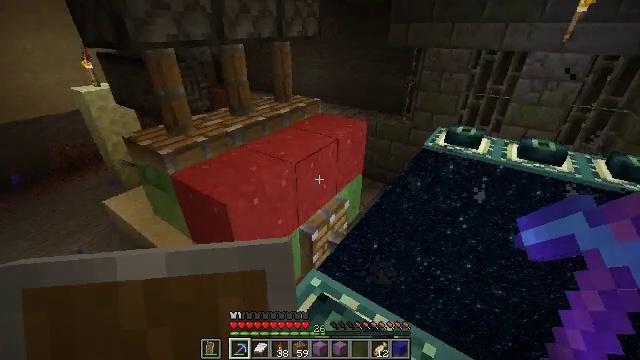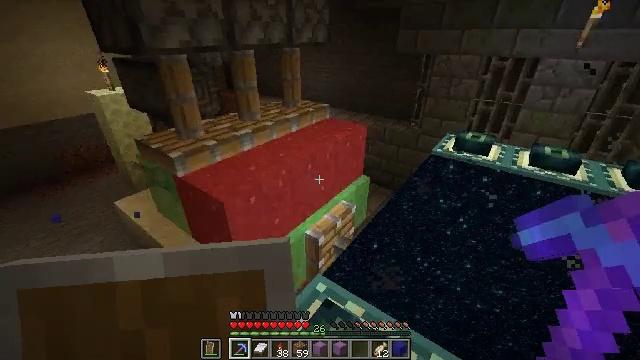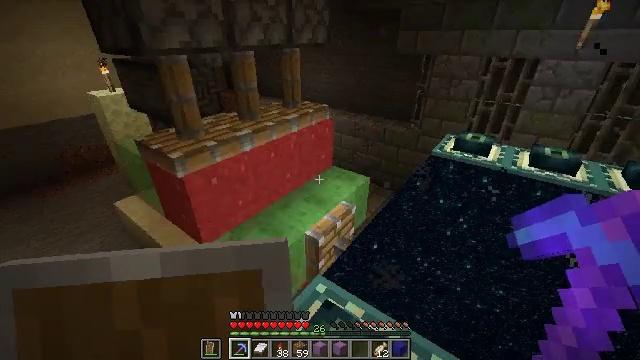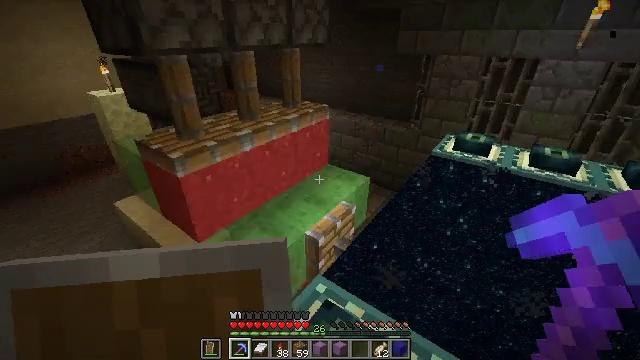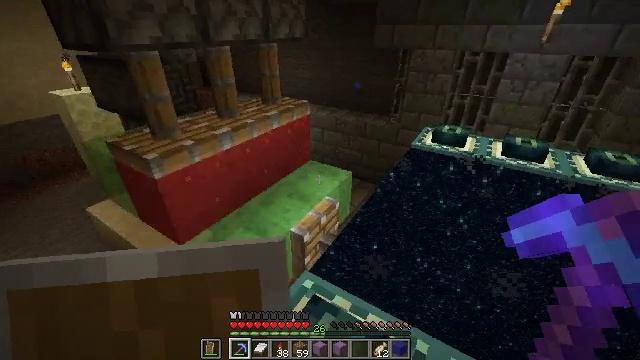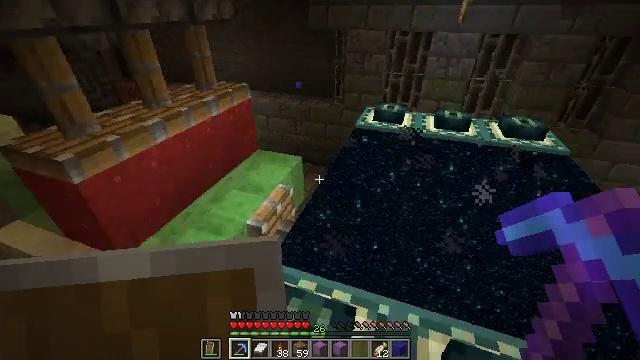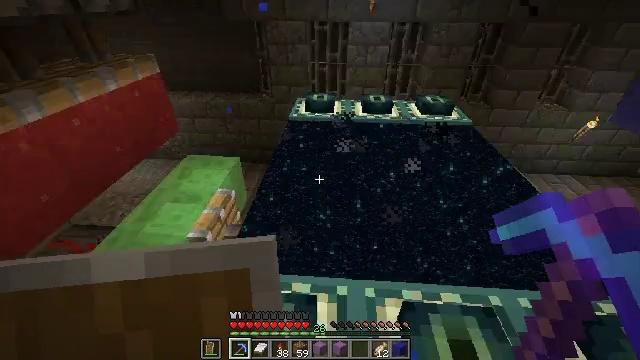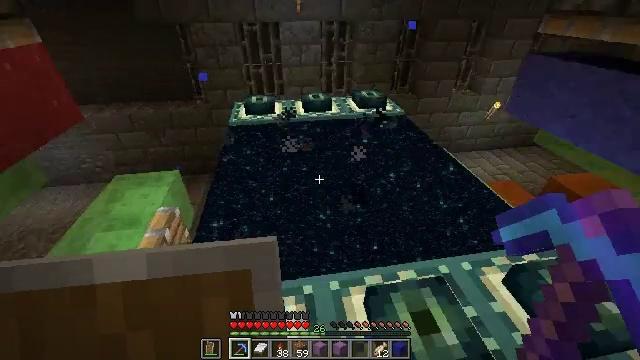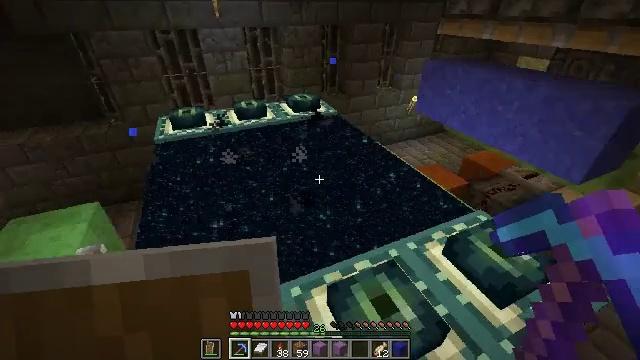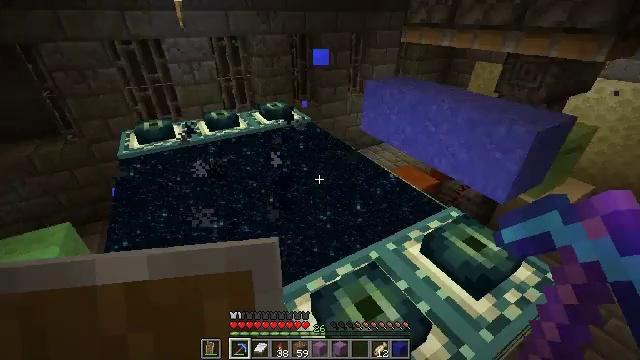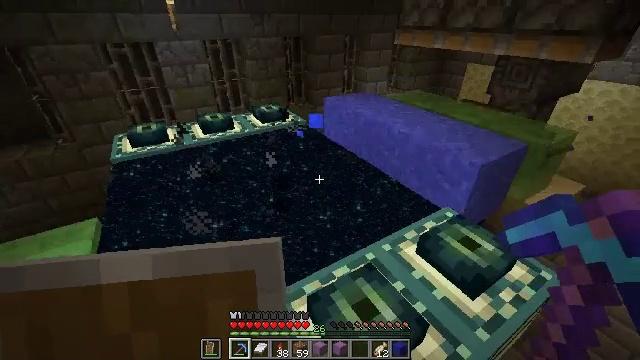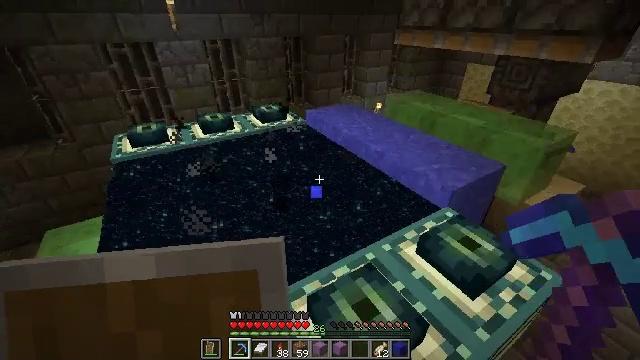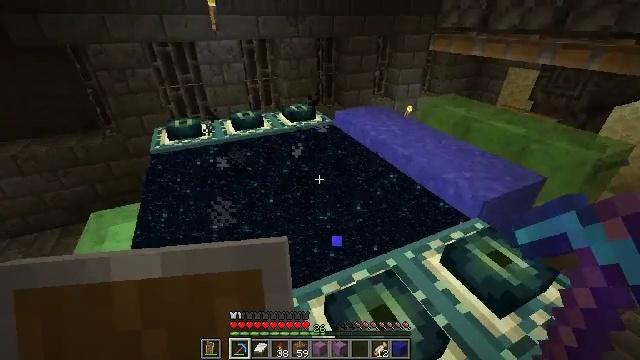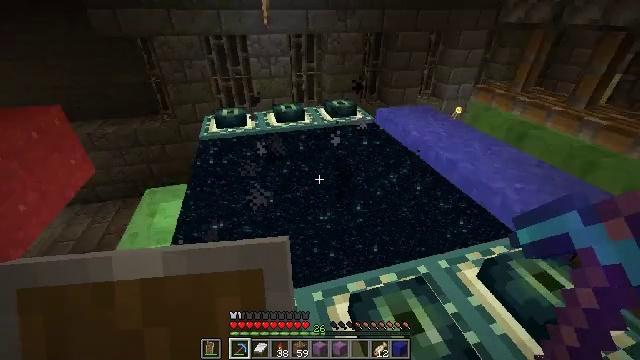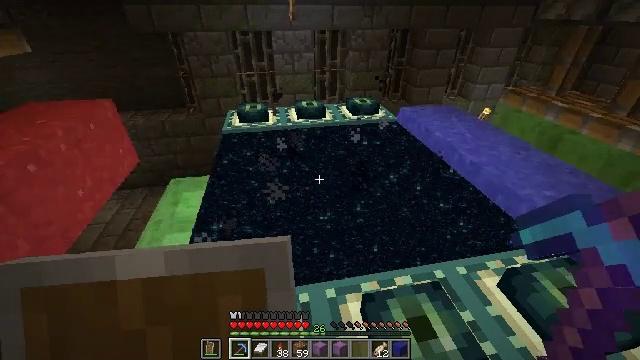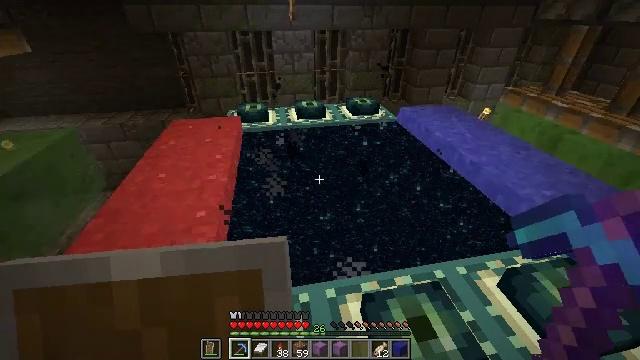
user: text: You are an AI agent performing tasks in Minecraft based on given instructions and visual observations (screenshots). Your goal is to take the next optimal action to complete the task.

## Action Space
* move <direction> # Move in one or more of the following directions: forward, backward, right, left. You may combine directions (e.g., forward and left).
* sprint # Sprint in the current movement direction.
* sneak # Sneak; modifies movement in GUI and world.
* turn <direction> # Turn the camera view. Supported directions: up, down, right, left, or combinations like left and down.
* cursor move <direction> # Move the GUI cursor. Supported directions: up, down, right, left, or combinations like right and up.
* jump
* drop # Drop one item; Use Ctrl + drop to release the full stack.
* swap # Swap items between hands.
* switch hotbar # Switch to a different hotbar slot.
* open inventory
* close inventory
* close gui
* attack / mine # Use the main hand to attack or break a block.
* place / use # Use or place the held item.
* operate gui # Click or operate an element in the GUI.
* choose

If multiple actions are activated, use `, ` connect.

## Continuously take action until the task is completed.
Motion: motion action
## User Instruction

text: Dig up the blue concrete powder.
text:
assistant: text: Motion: turn left and up
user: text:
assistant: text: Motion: no_op
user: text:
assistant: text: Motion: no_op
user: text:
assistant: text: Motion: turn right
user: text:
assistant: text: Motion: turn right and down
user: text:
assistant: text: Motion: turn right and down
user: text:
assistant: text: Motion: turn right
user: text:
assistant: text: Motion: turn right
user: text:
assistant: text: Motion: turn right and up
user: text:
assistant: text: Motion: turn right
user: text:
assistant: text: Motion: no_op
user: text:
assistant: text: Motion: turn left
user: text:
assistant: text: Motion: turn left
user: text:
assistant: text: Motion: turn left
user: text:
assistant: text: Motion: no_op
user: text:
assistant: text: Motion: no_op
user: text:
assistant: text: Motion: no_op
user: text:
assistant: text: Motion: no_op
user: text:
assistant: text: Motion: no_op
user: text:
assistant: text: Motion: no_op
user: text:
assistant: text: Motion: no_op
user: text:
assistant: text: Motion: no_op
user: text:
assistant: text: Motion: no_op
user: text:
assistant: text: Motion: no_op
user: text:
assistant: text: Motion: no_op
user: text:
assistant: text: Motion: no_op
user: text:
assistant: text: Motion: no_op
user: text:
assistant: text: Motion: no_op
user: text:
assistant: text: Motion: no_op
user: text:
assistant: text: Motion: no_op